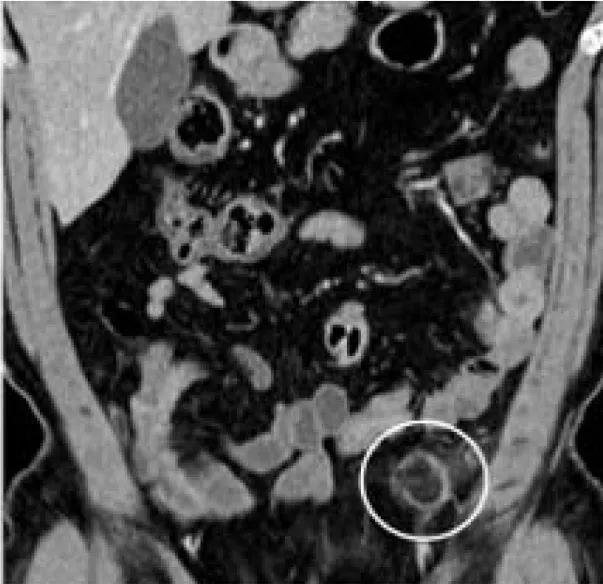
Longitudinal abdominal CT with contrast enhancement demonstrating primary epiploic appendagitis adjacent to the sigmoid colon 7 months prior to presentation.
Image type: radiology (ct)